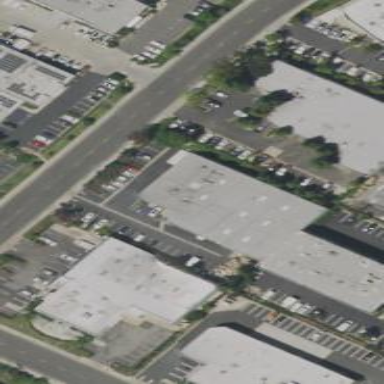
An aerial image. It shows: Commercial building.